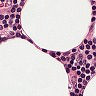
Metastatic tissue present: no